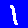
Digit: 1